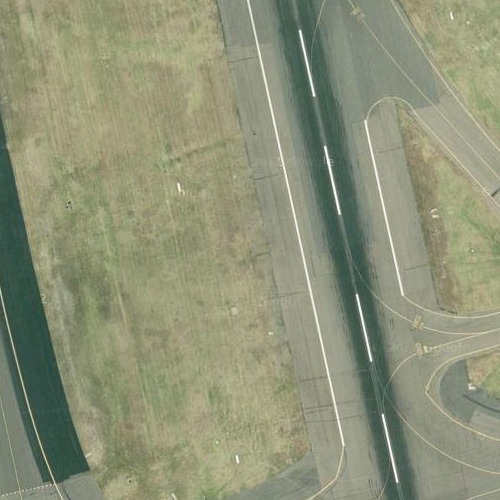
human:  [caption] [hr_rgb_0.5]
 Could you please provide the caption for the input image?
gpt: There are some curved runways with many marking lines on while a lawn beside .

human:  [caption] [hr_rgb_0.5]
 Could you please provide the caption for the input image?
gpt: Some curving runways with many marking lines on while a lawn beside .

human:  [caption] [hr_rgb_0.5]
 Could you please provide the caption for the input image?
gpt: There are some marking lines in the runways while a lawn beside .

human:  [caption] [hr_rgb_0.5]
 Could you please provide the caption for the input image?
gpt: Some runways with some marking lines on while a lawn beside .

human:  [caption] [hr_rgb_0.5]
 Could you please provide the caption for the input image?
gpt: Some marking lines are in the runways while lawns beside .